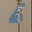
Label: 6